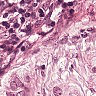
Metastatic tissue present: yes